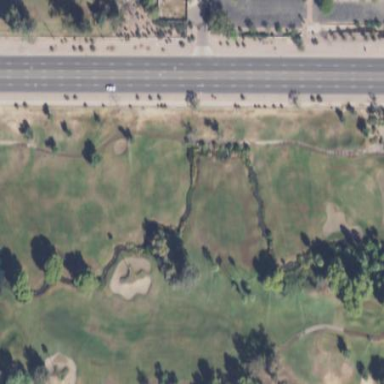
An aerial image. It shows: Golf fairway surrounded by grass.